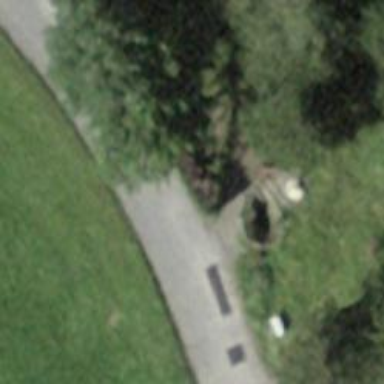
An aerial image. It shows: Guidepost providing information.